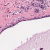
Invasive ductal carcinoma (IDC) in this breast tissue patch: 0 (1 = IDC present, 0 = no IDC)